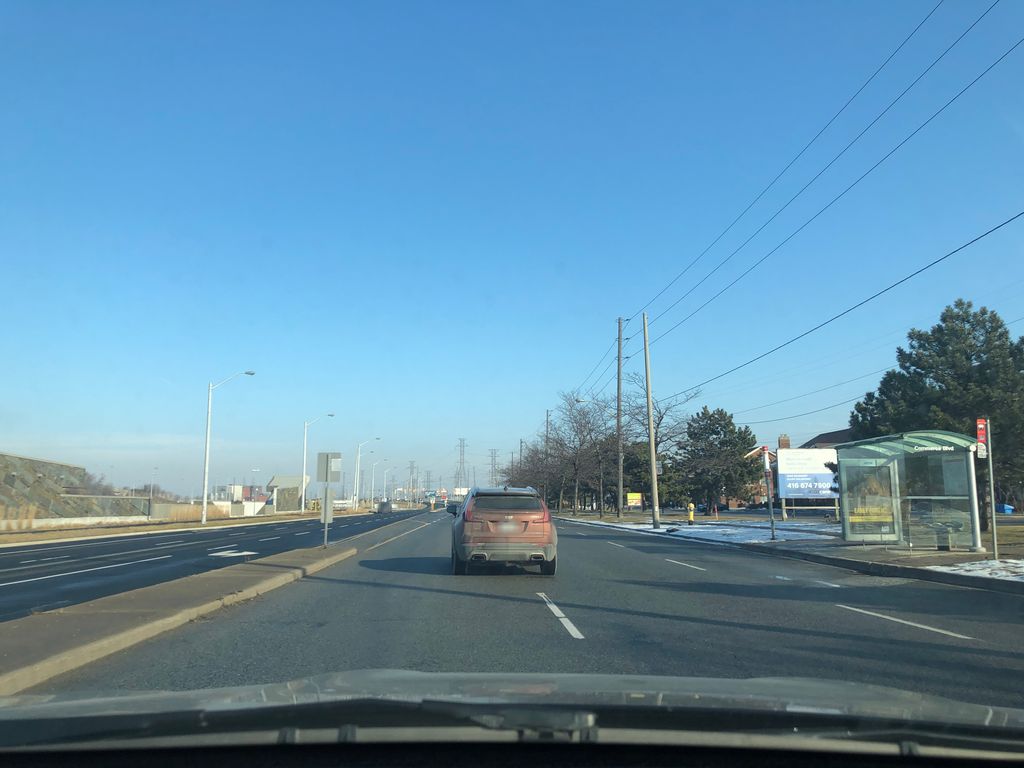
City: toronto